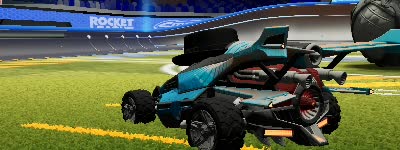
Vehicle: aftershock